Interaction volume radius: 5 \u00c5
Interaction volume height: 45 \u00c5
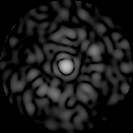
Disorder parameter: 0.8705